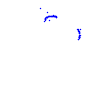
Particle: kaon